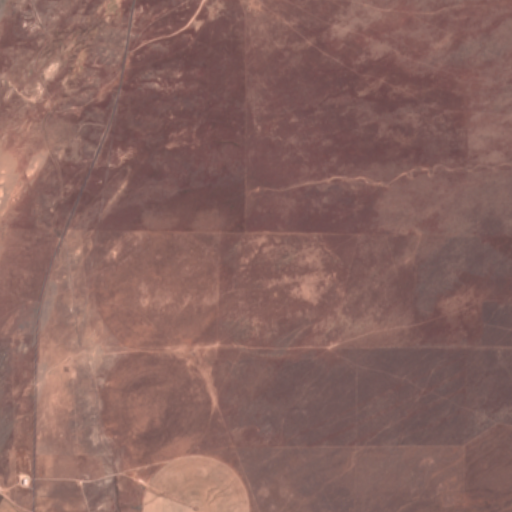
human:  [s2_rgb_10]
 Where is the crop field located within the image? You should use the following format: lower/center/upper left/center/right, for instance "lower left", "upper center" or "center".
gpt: The crop field is located in the lower left of the image.
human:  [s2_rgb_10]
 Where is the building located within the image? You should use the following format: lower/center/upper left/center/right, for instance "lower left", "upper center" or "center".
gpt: The building is located in the lower left of the image.
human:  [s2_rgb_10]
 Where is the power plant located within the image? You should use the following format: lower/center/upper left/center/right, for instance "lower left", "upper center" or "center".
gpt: There is no power plant in the image.